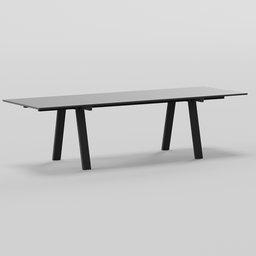
Label: furniture